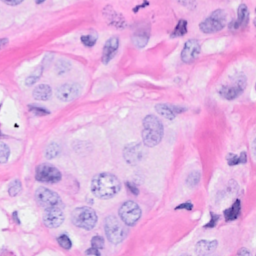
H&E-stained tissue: Breast